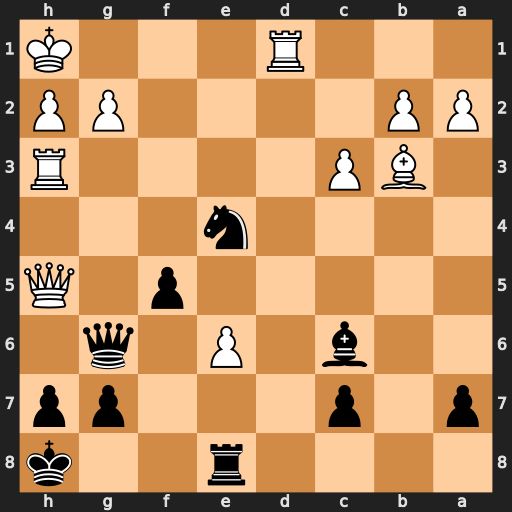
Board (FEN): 4r2k/p1p3pp/2b1P1q1/5p1Q/4n3/1BP4R/PP4PP/3R3K
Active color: b
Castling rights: -
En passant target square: -
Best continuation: Nf2+ Kg1 Qxg2#